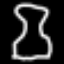
Label: hourglass